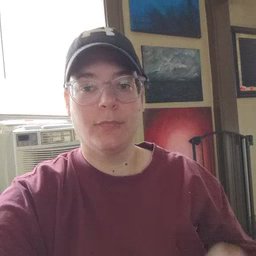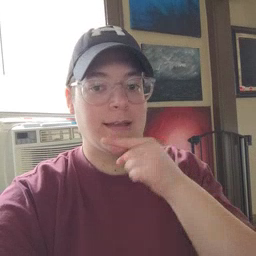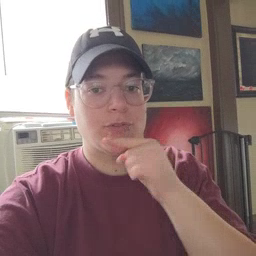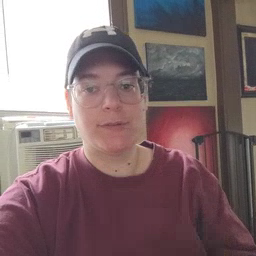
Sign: carrot